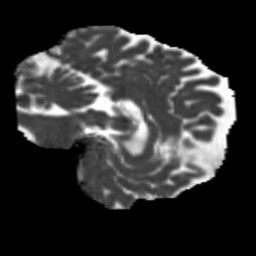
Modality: MD
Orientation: sagittal
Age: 71
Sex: female
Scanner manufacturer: siemens
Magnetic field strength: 3 T
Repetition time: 5.25 s
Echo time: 0.08 s